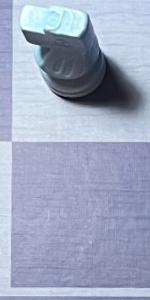
Label: Empty